Field crop: maize
Growth stage: 2
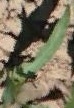
Species: maize